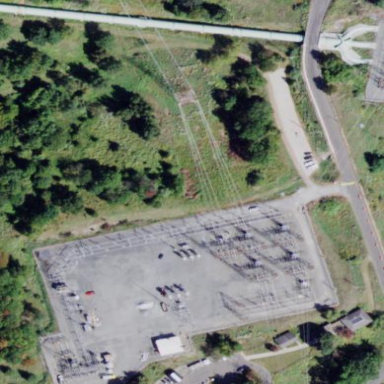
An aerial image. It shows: Distribution level power substation with fence around it.